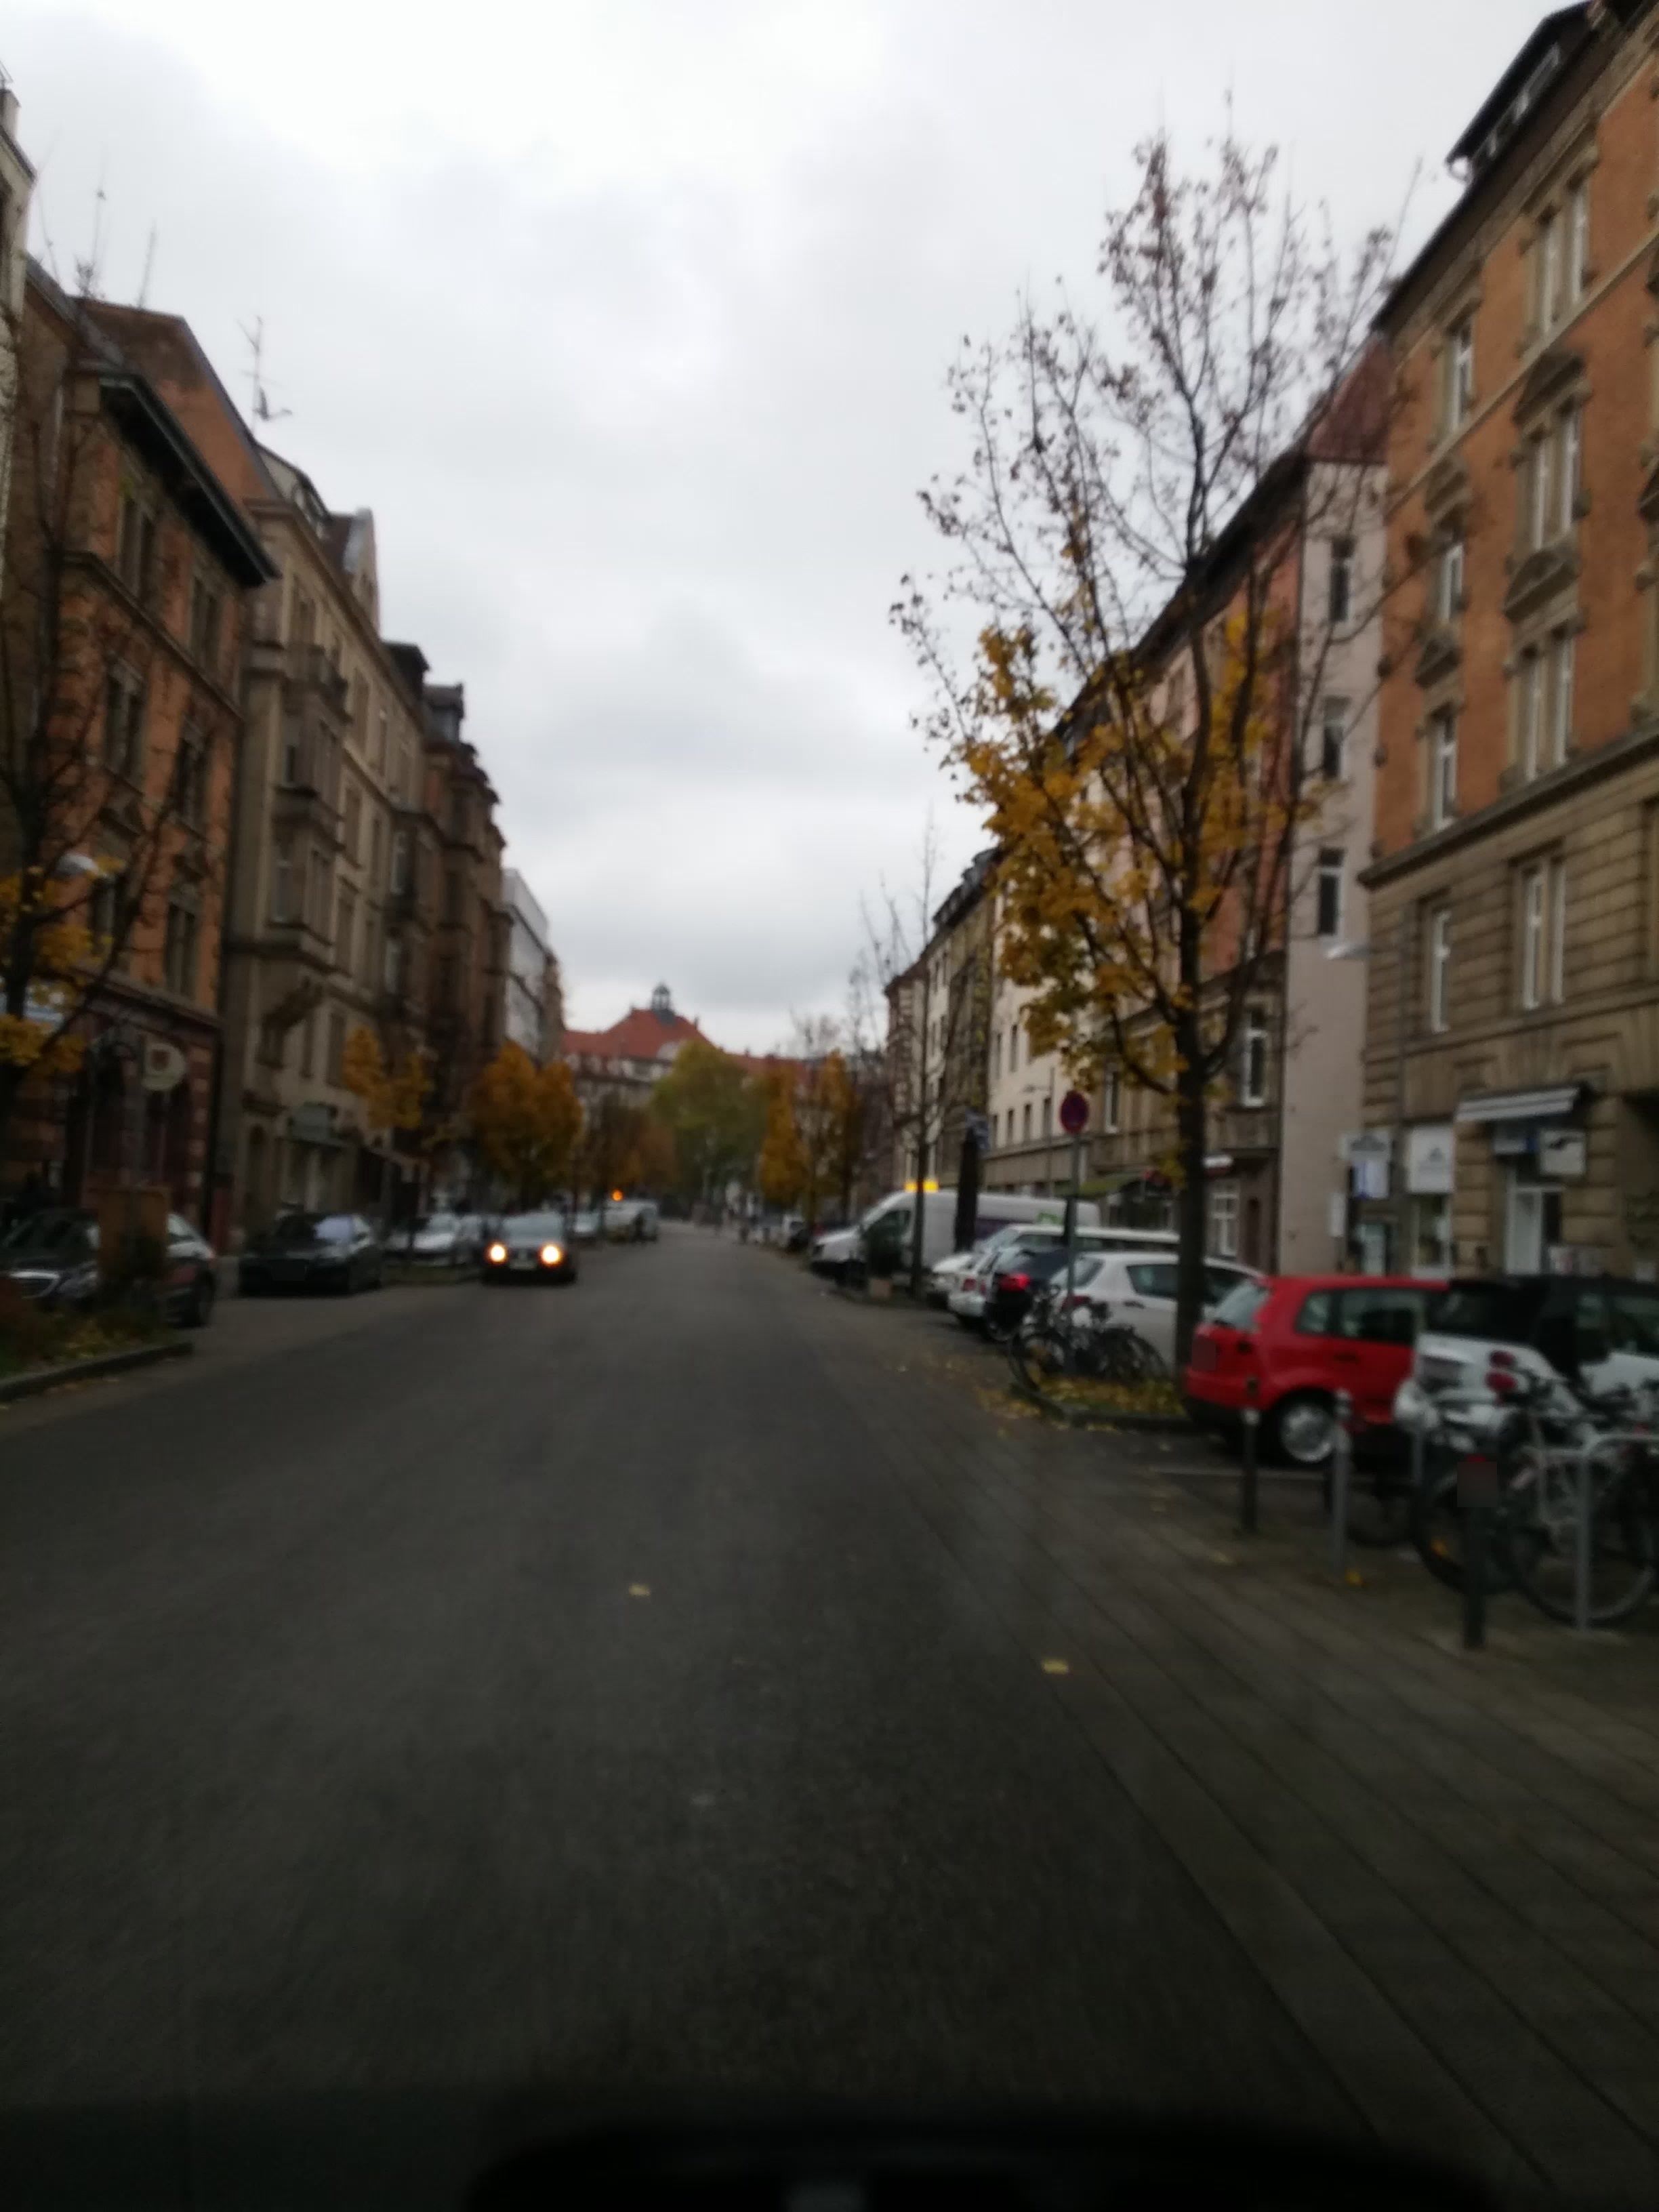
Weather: cloudy
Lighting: day
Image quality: good
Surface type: driving surface
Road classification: footway, living_street, steps
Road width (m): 8
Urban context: urban centre
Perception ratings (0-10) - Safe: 8.38, Lively: 8.24, Beautiful: 8.6, Boring: 1.42, Depressing: 2.6, Wealthy: 8.61